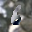
Label: 6